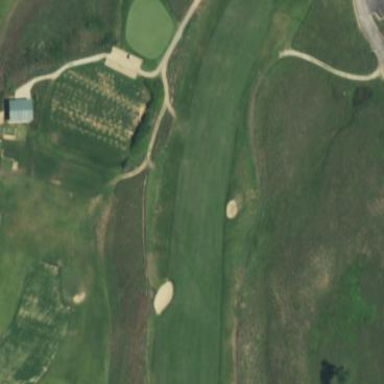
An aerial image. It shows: Grassy area designated as golf fairway.